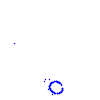
Particle: proton